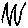
Label: zigzag